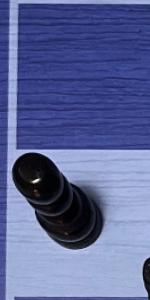
Label: Pawn_Black